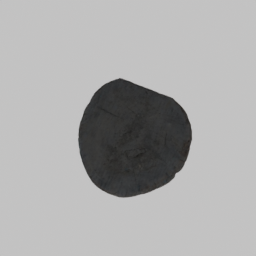
Label: nature